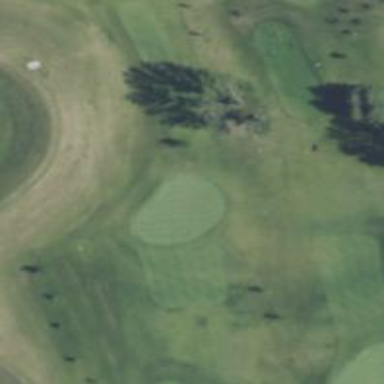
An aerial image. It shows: View of golf hole.